The image folds the raw vibration samples of a bearing signal into a 2-D grayscale square (signal-to-image encoding). Classify the bearing condition as one of: normal, inner_race, outer_race, ball.
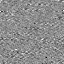
Answer: inner_race